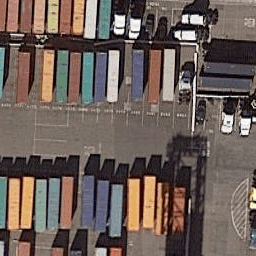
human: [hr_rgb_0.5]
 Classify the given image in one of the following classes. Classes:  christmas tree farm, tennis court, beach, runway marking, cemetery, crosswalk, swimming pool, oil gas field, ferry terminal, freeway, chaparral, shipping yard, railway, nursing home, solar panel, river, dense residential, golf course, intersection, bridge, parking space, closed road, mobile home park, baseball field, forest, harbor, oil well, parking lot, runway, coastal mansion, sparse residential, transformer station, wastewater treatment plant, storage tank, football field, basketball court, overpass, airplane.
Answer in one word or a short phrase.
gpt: shipping yard